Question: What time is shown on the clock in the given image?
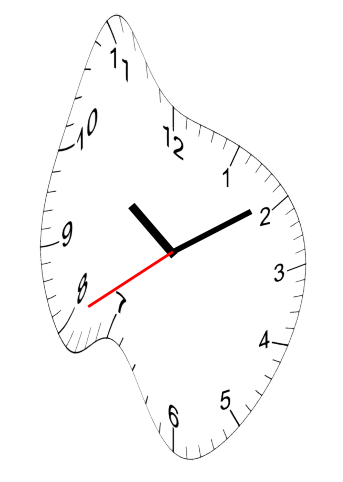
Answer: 10:09:40